Question: I've an large image in my android app, which represents a real pictured device.
Now I would like to know, whats the best way to do the following:
- -
I've thought about something like the "imagemap" similar solution of
<URL>.
But it doesn't highlight the clicked section (neccessary for me).
It's not possible, or lets say very complicated, to create "n" different pictures which handle the highlighting effect (for example: section 1 clicked - so highlighting it, section 2 clicked - so higlighting it ....).
Any suggestions would be great.
Thanks a lot.
Btw:
My image looks like the following (the red sections should be clickable).

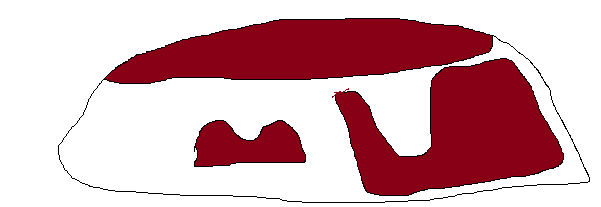
Answer: I had quick look at the 'ImageMap' source you provided.
Here's the 'onDraw()' method for 'ImageMap':
'''
/**
* Paint the view
* image first, location decorations next, bubbles on top
*/
@Override
protected void onDraw(Canvas canvas) {
drawMap(canvas);
drawLocations(canvas);
drawBubbles(canvas);
}
'''
So, as the comment states, the full image is drawn first, followed by the 'location decorations' (which would seem to be an area of particular interest), and finally the area 'bubbles', which basically seem to be tooltips for the selectable areas and might not be applicable to you.
Taking a look at the drawing method for the 'location decorations':
'''
protected void drawLocations(Canvas canvas) {
for (Area a : mAreaList) {
a.onDraw(canvas);
}
}
'''
And finally the draw method for the 'Area' objects (which are the definable, selectable image areas):
'''
// an onDraw is set up to provide an extensible way to
// decorate an area. When drawing remember to take the
// scaling and translation into account
public void onDraw(Canvas canvas) {
if (_decoration != null) {
float x = (getOriginX() * mResizeFactorX) + mScrollLeft - 17;
float y = (getOriginY() * mResizeFactorY) + mScrollTop - 17;
canvas.drawBitmap(_decoration, x, y, null);
}
}
'''
I would say your best bet would be to use the 'ImageMap' class to take care of most of the required functionality. You can use the supplied 'Area.onDraw()' method to take care of the area 'highlighting'. Instead of drawing a 'decoration bitmap', use the shape information defined in the 'Area' class or subclasses and use 'Canvas' methods to draw a transparent highlight mask over the selected areas.
EDIT: You would need a seperate 'onDraw()' implementation for each of the 'Area' subclasses, as the area bounds information is stored in the subclasses.